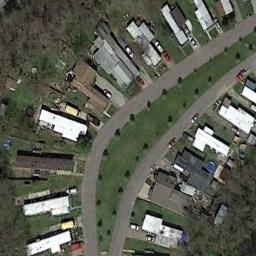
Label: mobile_home_park